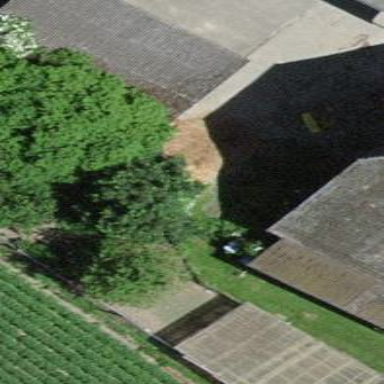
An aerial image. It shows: Rural barn.